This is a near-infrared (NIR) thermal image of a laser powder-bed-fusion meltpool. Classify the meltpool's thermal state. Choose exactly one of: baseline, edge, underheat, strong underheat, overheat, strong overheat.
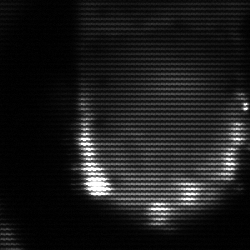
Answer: baseline